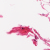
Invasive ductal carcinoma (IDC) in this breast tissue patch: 0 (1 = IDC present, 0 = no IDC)